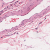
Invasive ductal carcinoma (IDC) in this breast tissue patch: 0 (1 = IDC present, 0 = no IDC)